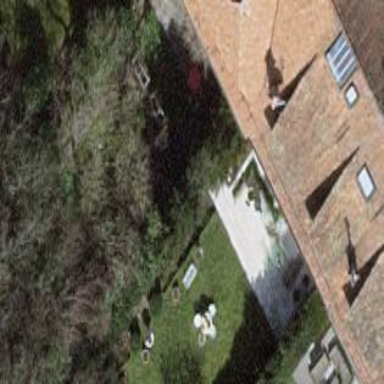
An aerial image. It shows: Garden surrounded by fence.